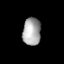
Tissue: lung
Cell type: Epithelial cells
Senescence score: 0.2435
Nuclear area (px): 491
Mean DAPI intensity: 167.399